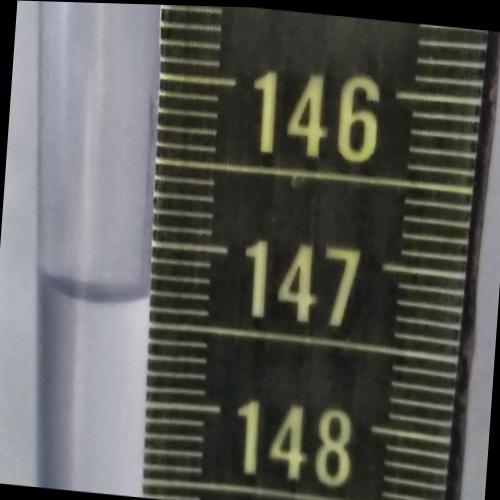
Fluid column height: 147.3 cm